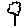
Label: tree